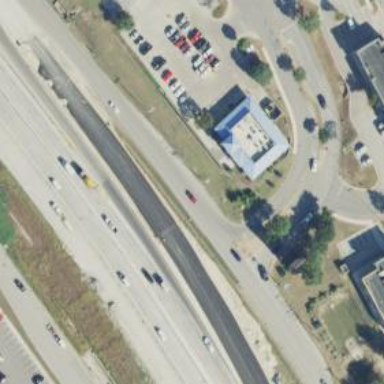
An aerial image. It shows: Secondary road with frontage road.